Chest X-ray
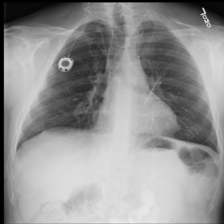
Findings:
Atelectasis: positive
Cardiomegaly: negative
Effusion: negative
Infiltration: negative
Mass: negative
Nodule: negative
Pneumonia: negative
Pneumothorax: negative
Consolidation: negative
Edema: negative
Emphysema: negative
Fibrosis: negative
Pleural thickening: negative
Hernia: negative